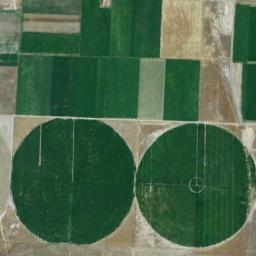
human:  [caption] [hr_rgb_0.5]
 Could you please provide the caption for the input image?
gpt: Two green circular farmlands are on the ground and some rectangular farmlands beside .

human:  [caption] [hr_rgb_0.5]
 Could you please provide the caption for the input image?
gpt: There are two circle farmland and bare square farmland .

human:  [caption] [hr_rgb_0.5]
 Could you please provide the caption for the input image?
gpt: Below are two large green circles of farmland .

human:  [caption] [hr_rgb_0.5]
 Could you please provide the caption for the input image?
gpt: Two green circular farmland with rectangular farmland next to them .

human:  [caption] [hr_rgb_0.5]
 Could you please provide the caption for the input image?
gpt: There are two circular farmlands beside some rectangle farmlands .